Here is the wavelet time-frequency representation (scalogram) of a rolling-element bearing's vibration measurement. Classify the bearing condition as one of: normal, inner_race, outer_race, ball.
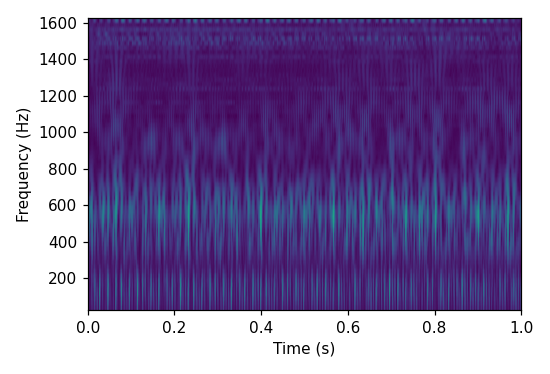
Answer: inner_race